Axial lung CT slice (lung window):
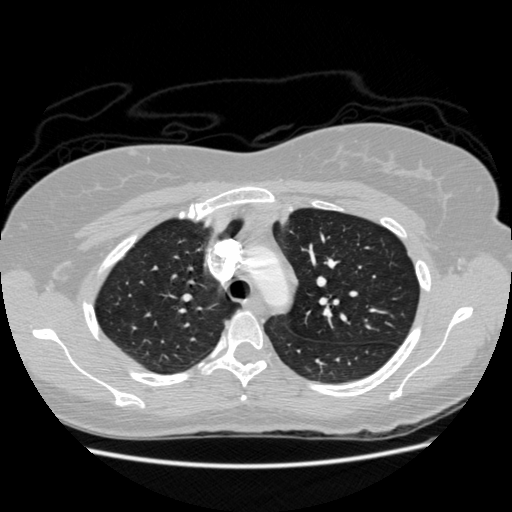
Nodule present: no